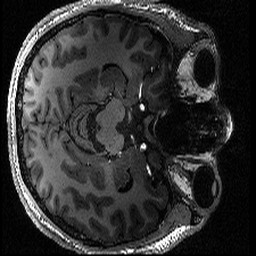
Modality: T1w
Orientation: axial
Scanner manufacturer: siemens
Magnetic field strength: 6.98 T
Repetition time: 2.7 s
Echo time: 0.00234 s